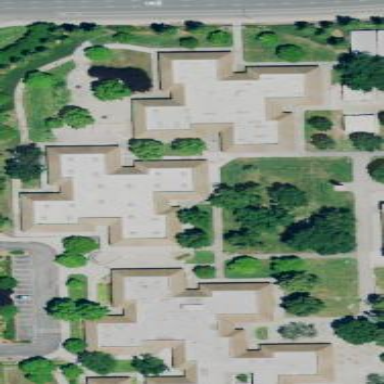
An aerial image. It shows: School building.